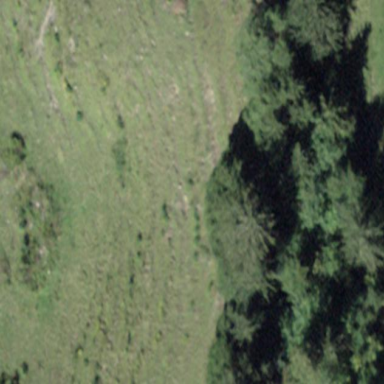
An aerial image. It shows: Forest area.